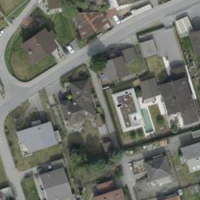
EUNIS habitat code: 54
Species observed at this site:
Echium vulgare
Cydonia oblonga